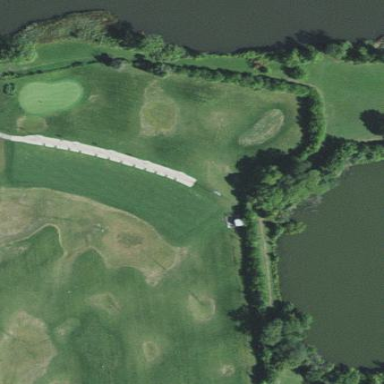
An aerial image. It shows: Finely mown grass area designated as golf tee for the sport of golf.